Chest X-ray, AP view. Patient: 53 years old, sex M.
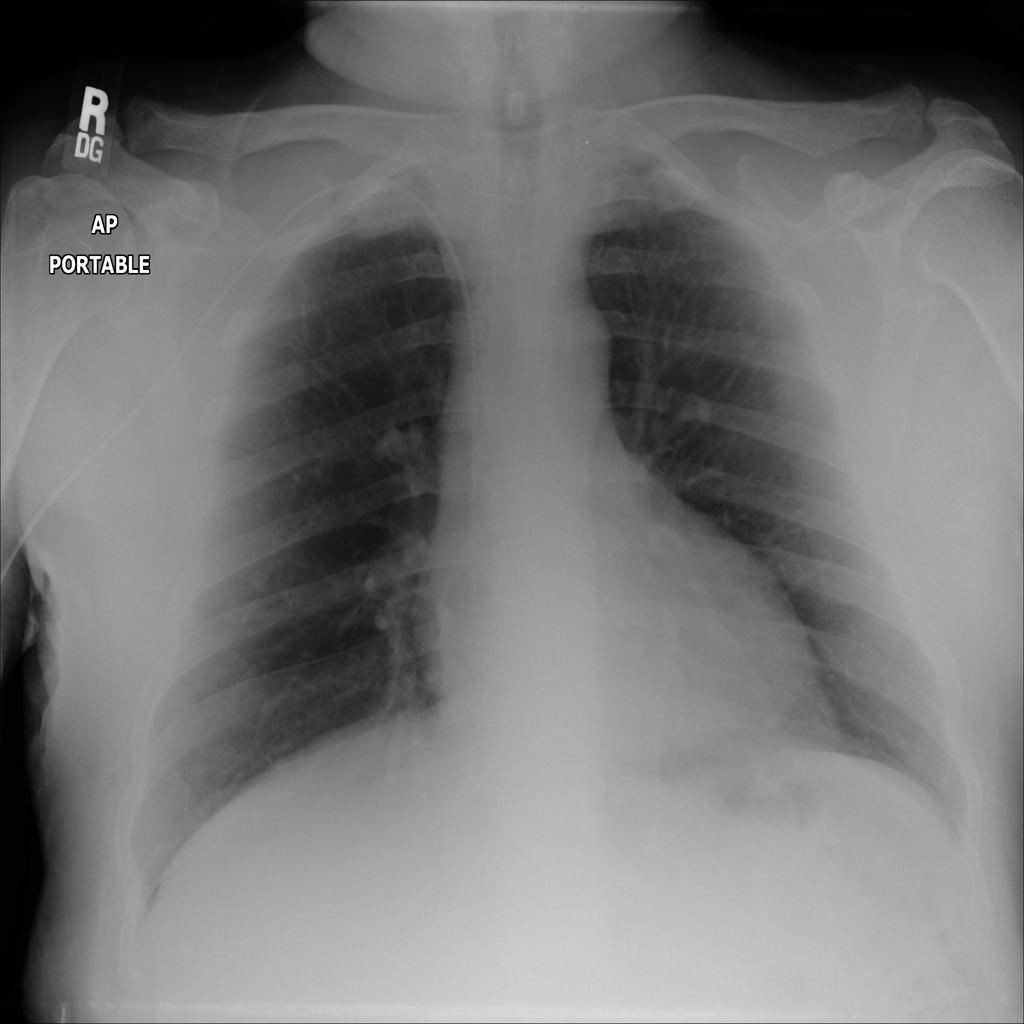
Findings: No Finding